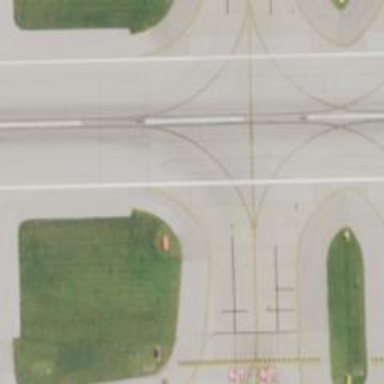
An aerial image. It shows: Image of taxiway at airport.